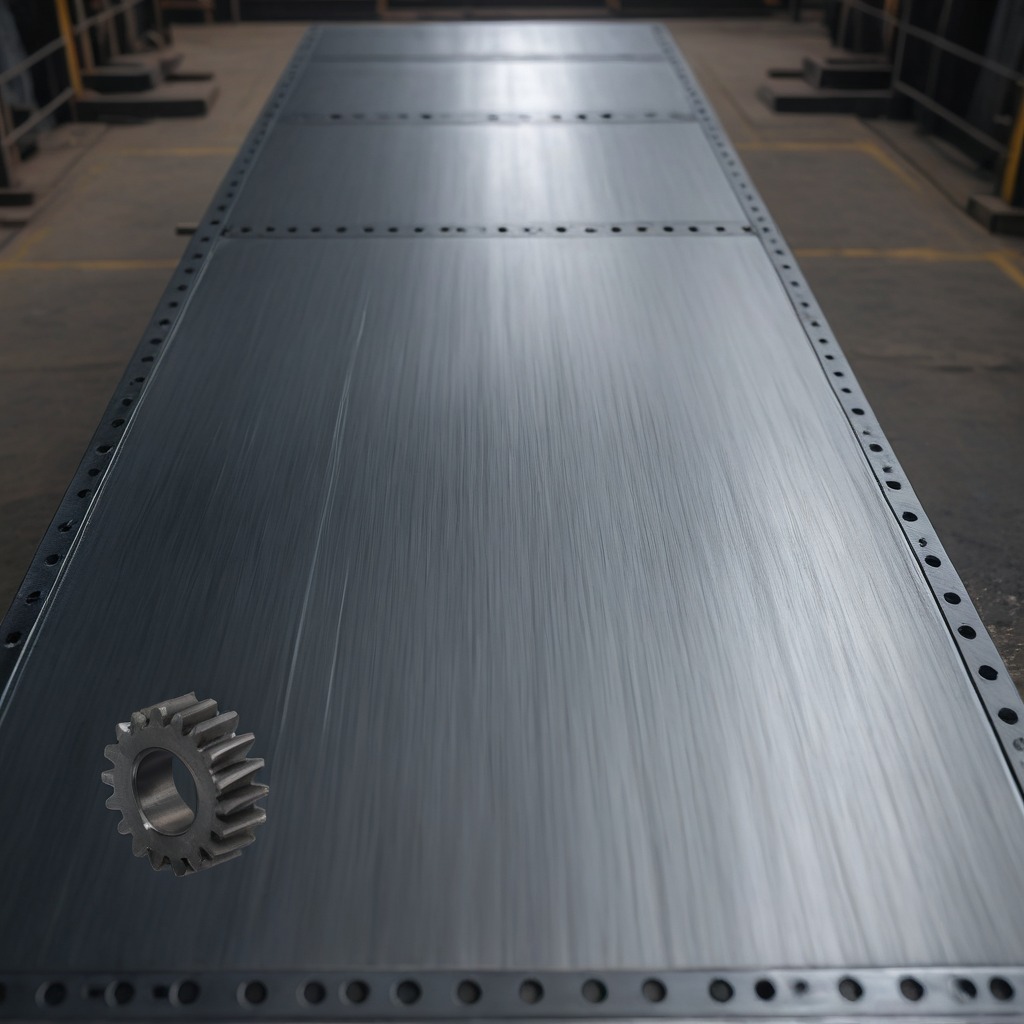
A steel gear with teeth is lying on a cold steel table in a mining workshop.